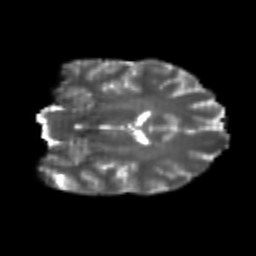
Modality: T2w
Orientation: coronal
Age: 25
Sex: female
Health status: healthy
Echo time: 0.074 s